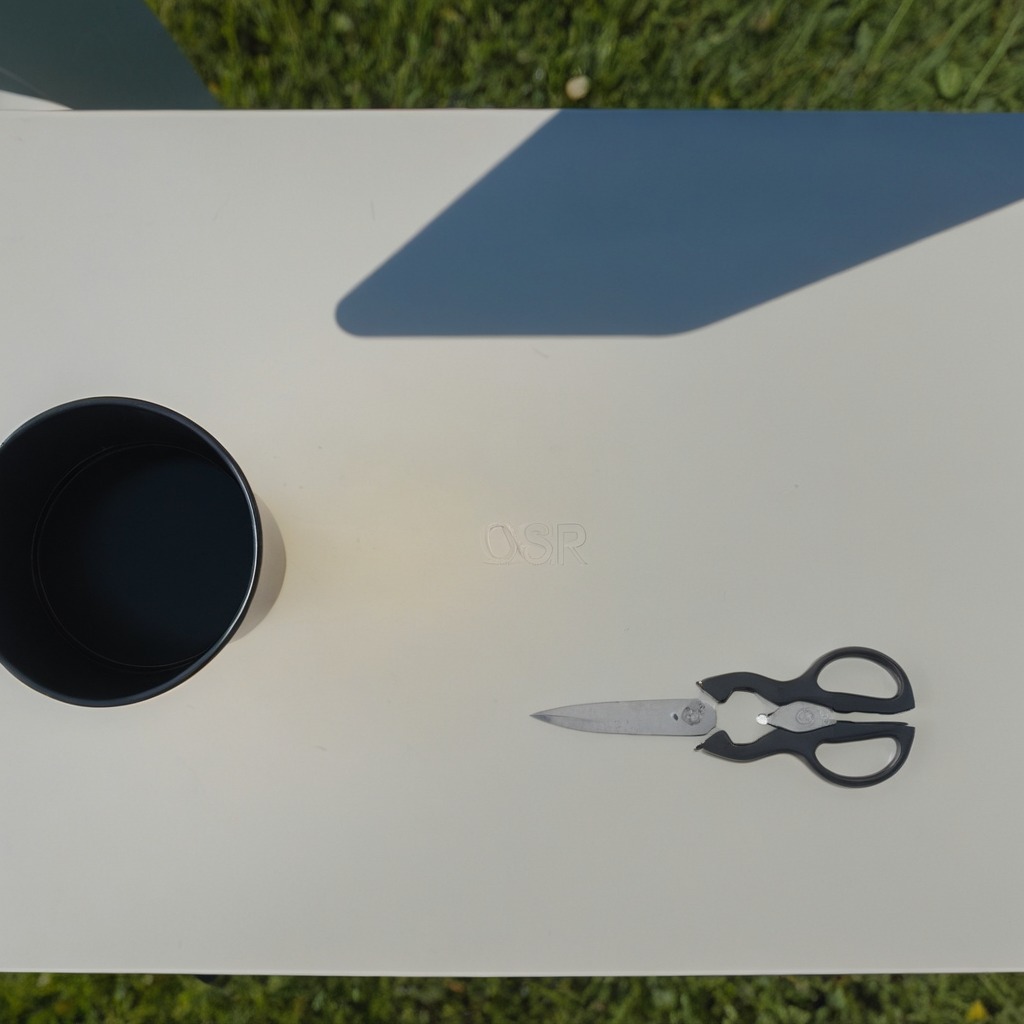
A scissor lying on the textured surface of the table.